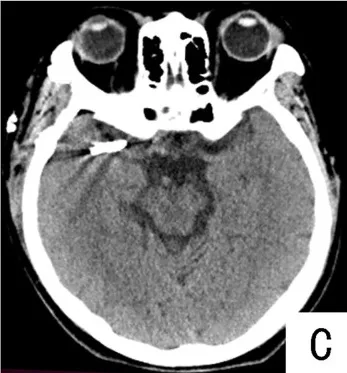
CT results of the head of the patient on the first day after the operation. Aneurysm clippings can be seen.
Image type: radiology (ct)